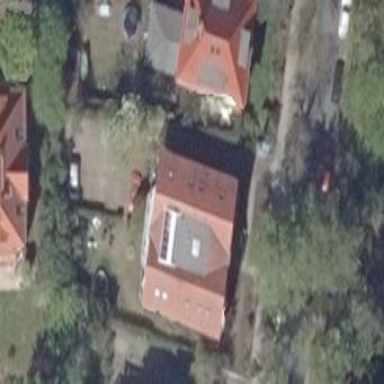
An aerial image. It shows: Detached building with gabled roof.